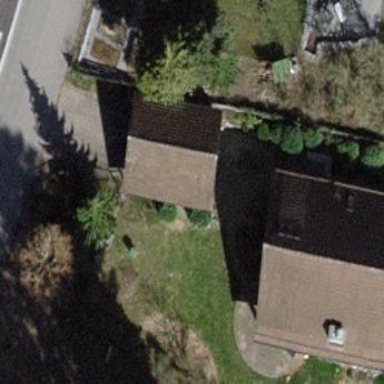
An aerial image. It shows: Garage.